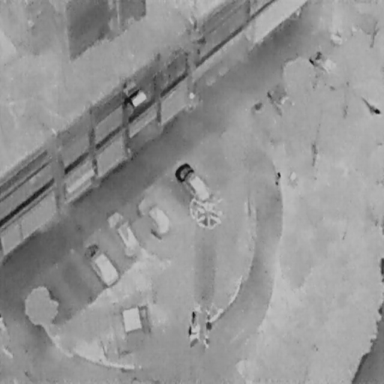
There are six Cars in the infrared image.